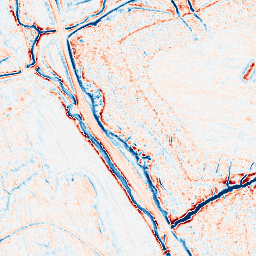
Category: edge_preserving
Decomposition family: anisotropic_diffusion
Decomposition parameters: iterations: 10
kappa: 30
gamma: 0.2
Upsampling method: quartic
Upsampling parameters: scale: 8
Upsampling scale: 8